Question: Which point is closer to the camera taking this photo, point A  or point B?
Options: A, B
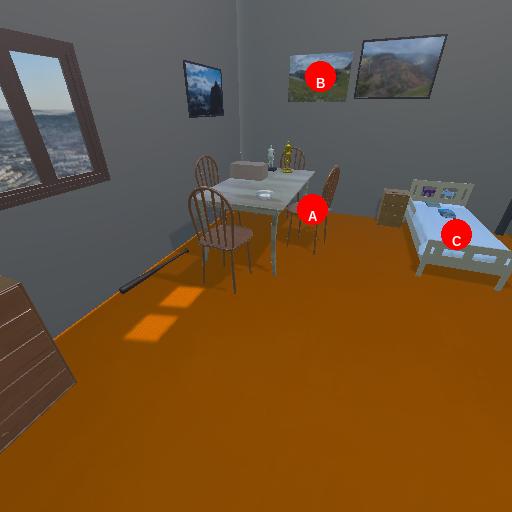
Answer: A